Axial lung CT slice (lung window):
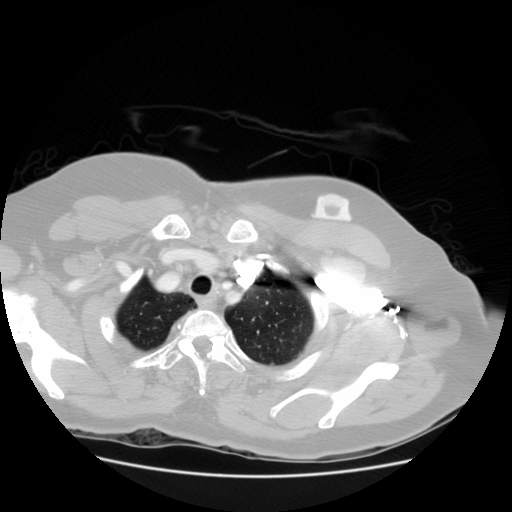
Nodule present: no